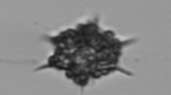
Label: Dictyocha